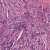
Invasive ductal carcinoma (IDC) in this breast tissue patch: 1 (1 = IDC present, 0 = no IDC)